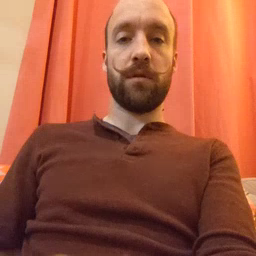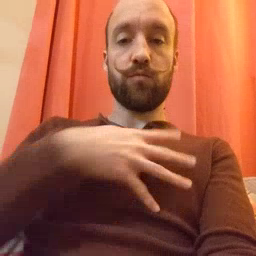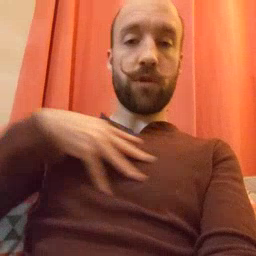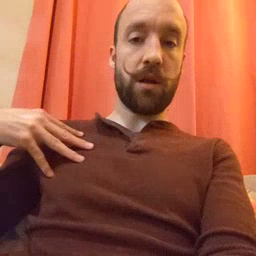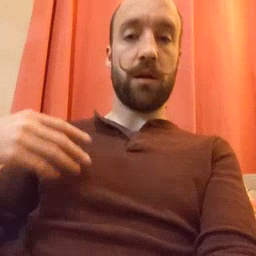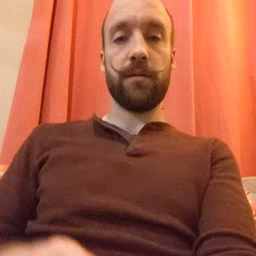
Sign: zebra